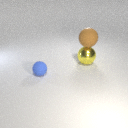
large brown rubber sphere above large yellow metal sphere